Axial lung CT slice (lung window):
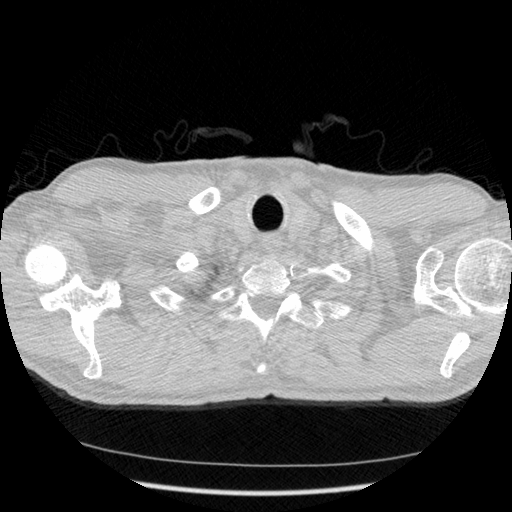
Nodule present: no